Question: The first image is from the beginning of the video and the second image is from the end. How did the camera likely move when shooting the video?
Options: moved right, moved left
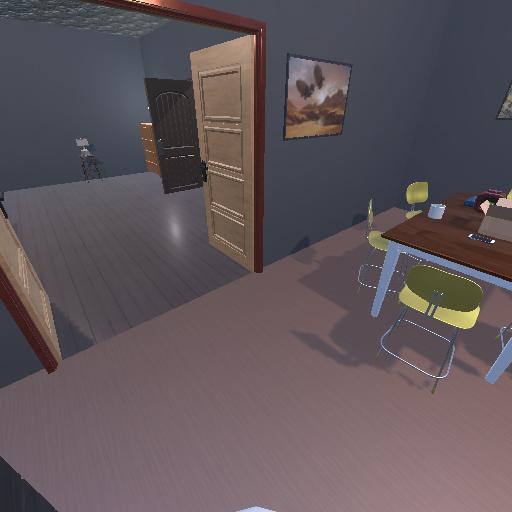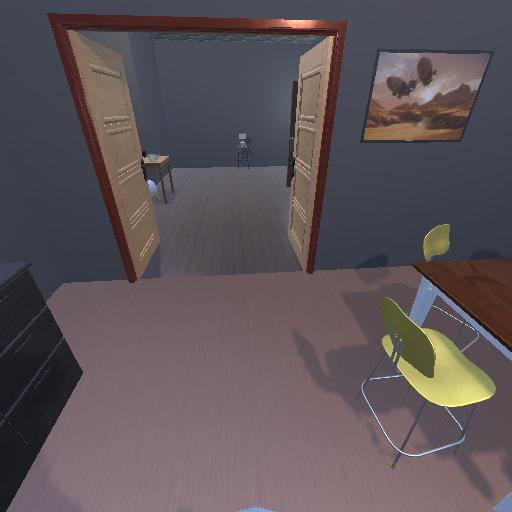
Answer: moved right